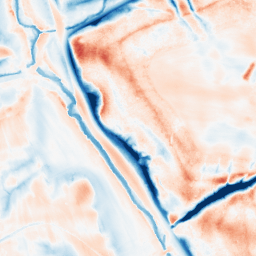
Category: trend_removal
Decomposition family: local_polynomial
Decomposition parameters: window_size: 31
degree: 1
Upsampling method: quadratic
Upsampling parameters: scale: 8
Upsampling scale: 8